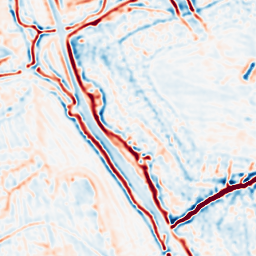
Category: multiscale
Decomposition family: log
Decomposition parameters: sigma: 2
Upsampling method: regularized
Upsampling parameters: scale: 4
lambda_reg: 0.001
Upsampling scale: 4